Interaction volume radius: 5 \u00c5
Interaction volume height: 10 \u00c5
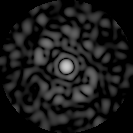
Disorder parameter: 0.8488